Question: So I have figured out that in XCode 4.3, to create a new ViewController, I have to do New > Objective-C Class, then subclass UIViewController. But, how come the xib checkbox is greyed out? How do I create a new view controller with an xib?

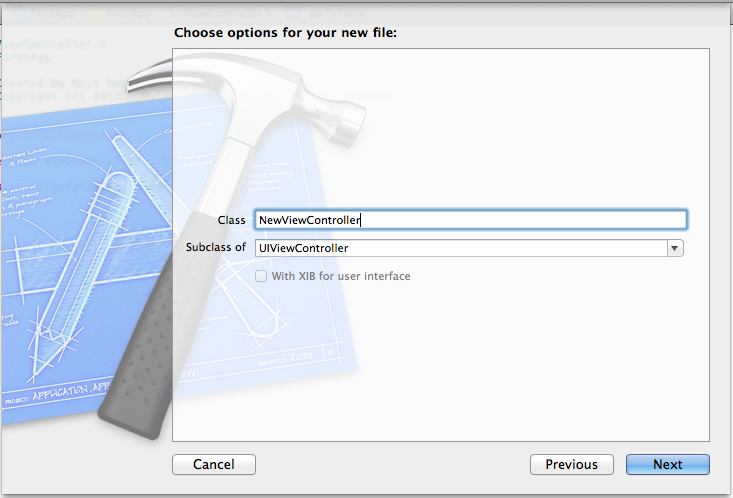
Answer: It looks like you're trying to add an OS X Objective-C class to an iOS project

which produces this..

Instead add the new file like this..

which produces this..